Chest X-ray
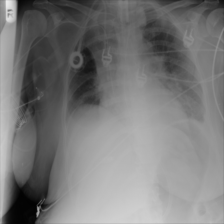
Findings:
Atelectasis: negative
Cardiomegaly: negative
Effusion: negative
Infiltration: positive
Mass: negative
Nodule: negative
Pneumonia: negative
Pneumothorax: negative
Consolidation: negative
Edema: negative
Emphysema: negative
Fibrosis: negative
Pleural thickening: negative
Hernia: negative